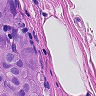
Metastatic tissue present: yes